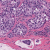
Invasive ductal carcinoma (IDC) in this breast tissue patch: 0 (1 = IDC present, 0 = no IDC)